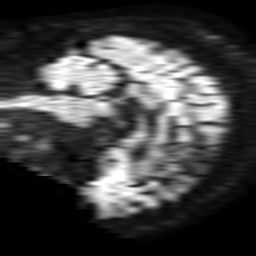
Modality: TRACE
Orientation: sagittal
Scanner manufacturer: philips
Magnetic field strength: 1.5 T
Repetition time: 3.4 s
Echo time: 0.06922 s